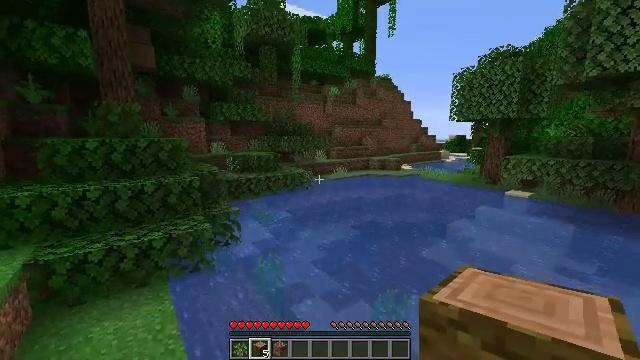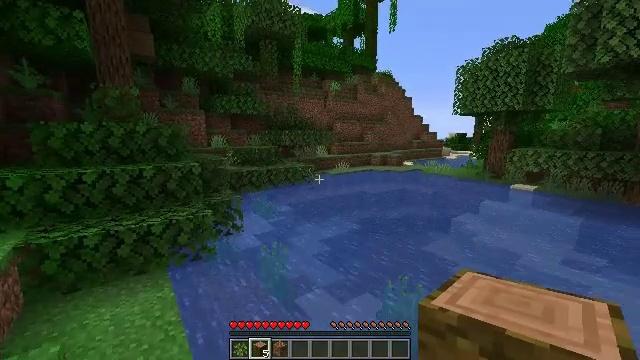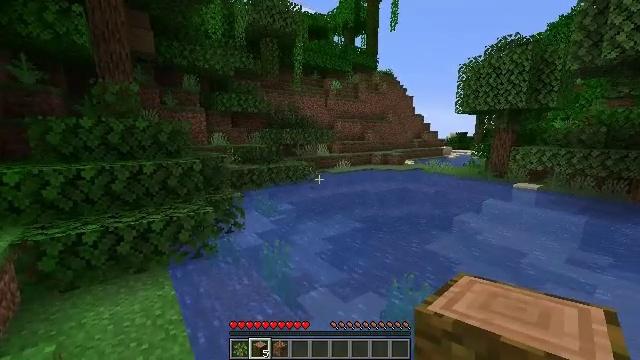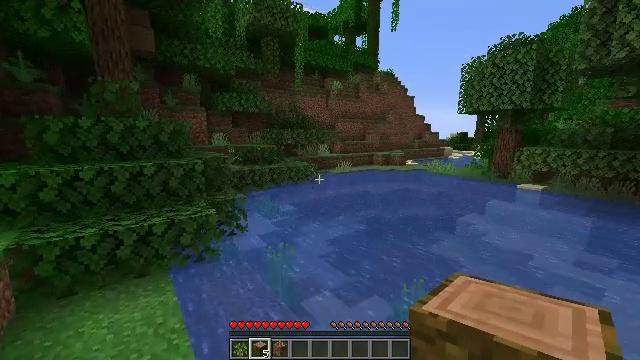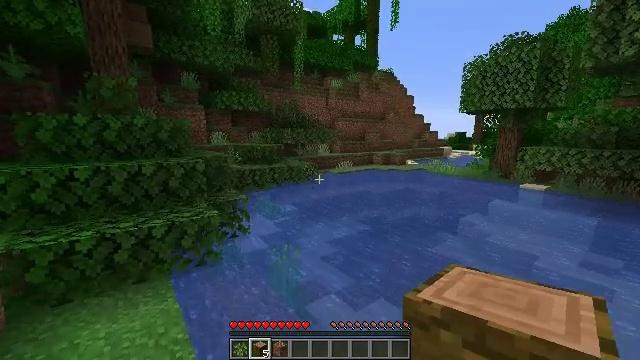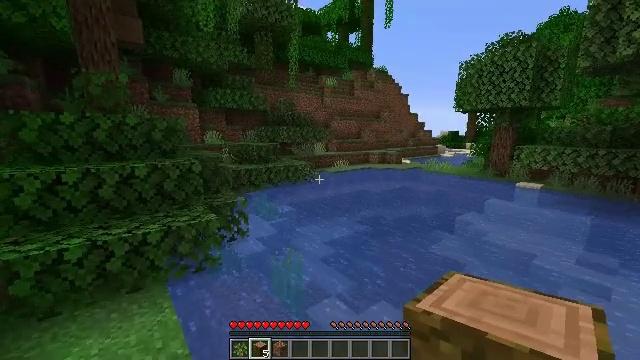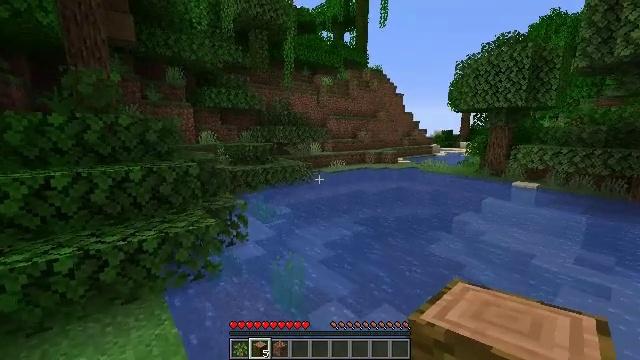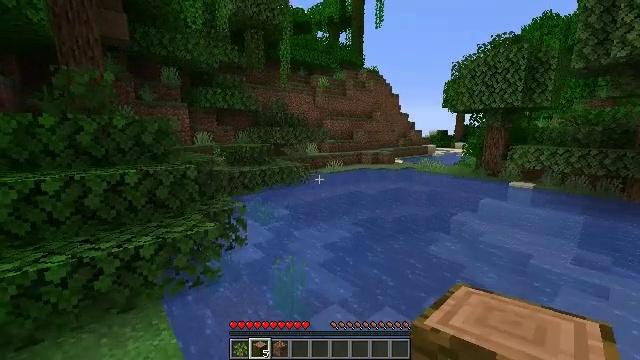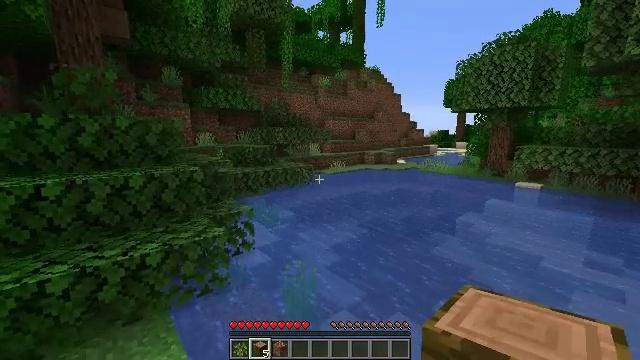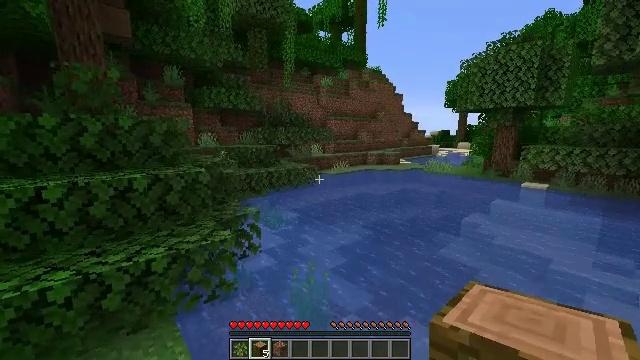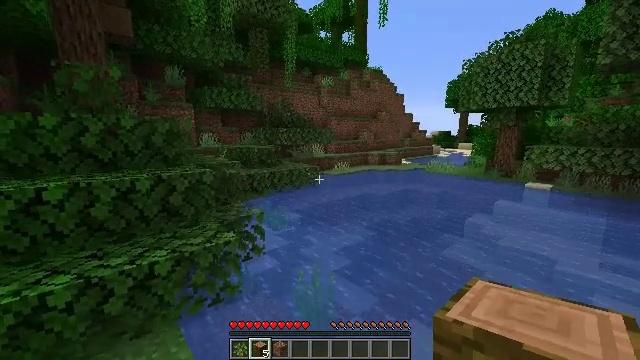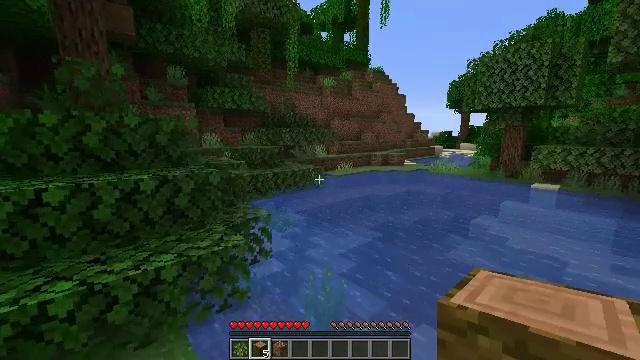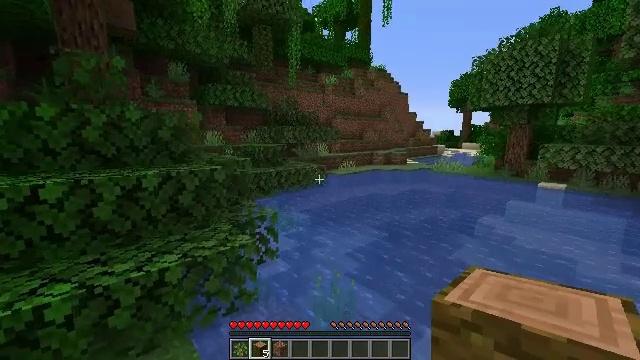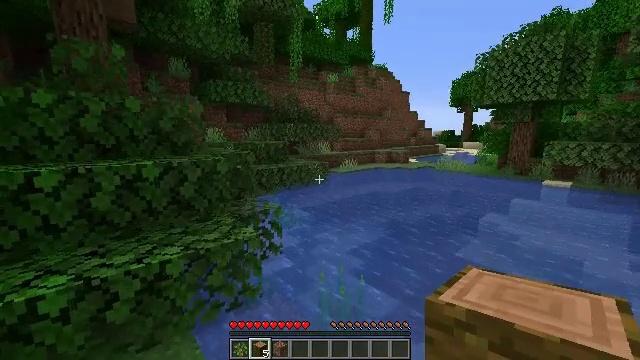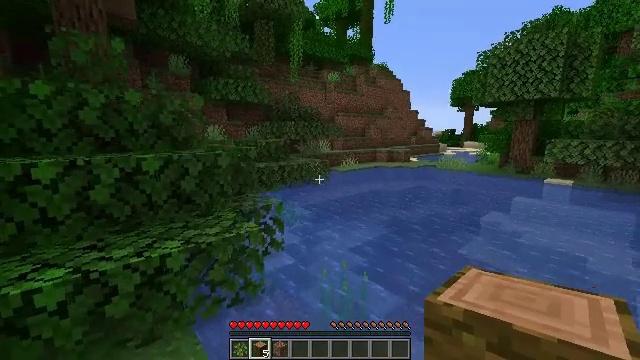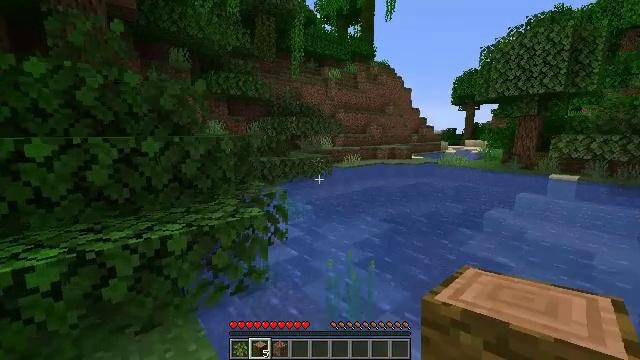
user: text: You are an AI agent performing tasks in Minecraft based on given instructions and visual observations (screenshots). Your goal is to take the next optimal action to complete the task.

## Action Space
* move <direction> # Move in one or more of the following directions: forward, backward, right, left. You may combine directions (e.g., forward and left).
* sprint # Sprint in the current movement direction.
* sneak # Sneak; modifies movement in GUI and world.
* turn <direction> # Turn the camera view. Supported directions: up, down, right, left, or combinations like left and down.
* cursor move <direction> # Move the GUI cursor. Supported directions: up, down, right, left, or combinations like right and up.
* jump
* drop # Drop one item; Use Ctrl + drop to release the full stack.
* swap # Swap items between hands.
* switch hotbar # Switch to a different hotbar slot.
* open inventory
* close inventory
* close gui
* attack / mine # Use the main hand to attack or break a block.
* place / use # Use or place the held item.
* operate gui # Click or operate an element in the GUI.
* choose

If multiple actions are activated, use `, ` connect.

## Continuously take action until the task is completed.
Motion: motion action
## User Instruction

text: Craft jungle planks.
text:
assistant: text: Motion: move forward and move left
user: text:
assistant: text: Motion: move forward and move left
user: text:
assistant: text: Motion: move forward and move left
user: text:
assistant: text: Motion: move forward and move left
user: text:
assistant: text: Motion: move forward and move left, turn right
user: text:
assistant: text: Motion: move forward and move left, turn right
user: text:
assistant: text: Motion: move forward and move left, turn right
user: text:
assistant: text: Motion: move forward and move left
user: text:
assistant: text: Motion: move forward and move left
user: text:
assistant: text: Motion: move forward and move left
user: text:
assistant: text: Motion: move forward and move left
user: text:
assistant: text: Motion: move forward and move left
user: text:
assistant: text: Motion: move forward and move left
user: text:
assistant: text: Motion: move forward and move left
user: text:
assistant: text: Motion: move forward and move left
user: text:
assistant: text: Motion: move forward and move left, turn left
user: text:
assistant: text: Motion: move forward and move left, turn left
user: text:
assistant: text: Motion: move forward and move left, turn left and up
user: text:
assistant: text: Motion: move forward, turn left and up, jump
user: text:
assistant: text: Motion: move forward, turn left, jump
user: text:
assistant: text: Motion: move forward, jump
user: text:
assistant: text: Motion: move forward, jump
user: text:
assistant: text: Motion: move forward, jump
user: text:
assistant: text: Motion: move forward, jump
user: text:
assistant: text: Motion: move forward
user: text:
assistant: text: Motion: move forward
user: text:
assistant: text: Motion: move forward
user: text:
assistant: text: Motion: move forward
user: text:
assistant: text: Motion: move forward
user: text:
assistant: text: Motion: move forward